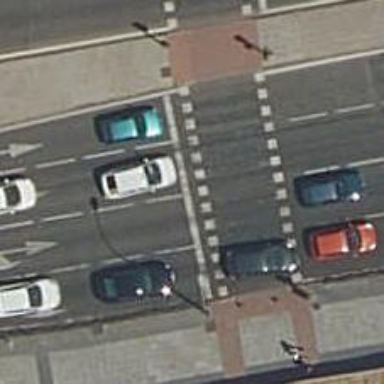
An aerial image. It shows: Road with traffic signals.